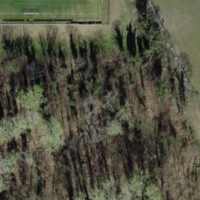
EUNIS habitat code: 41
Species observed at this site:
Salvia glutinosa